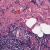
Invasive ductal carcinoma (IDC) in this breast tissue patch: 0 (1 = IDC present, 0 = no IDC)